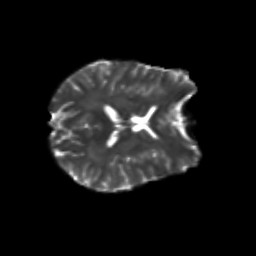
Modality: T2w
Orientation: axial
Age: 25
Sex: female
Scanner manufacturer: siemens
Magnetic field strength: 3 T
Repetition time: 3.5 s
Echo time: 0.113 s